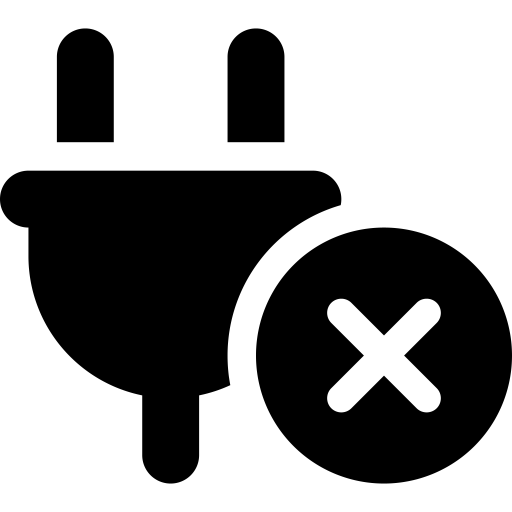
Tags: icon, FontAwesome, fa-icon, solid, plug, circle, xmark